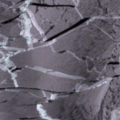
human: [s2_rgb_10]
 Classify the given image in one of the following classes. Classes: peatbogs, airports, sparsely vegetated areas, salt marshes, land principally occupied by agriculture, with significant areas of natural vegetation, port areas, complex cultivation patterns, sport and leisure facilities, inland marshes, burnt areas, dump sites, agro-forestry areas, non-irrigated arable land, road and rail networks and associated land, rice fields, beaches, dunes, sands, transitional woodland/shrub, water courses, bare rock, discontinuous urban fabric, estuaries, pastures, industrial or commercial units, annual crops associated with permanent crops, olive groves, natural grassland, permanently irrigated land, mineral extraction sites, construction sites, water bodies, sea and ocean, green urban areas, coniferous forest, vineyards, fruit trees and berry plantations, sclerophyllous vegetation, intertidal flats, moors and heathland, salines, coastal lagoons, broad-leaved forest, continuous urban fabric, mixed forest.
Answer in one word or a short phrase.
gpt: sea and ocean